Aerial crown-view tile of a tropical tree (Barro Colorado Island, Panama), acquired 20250915:
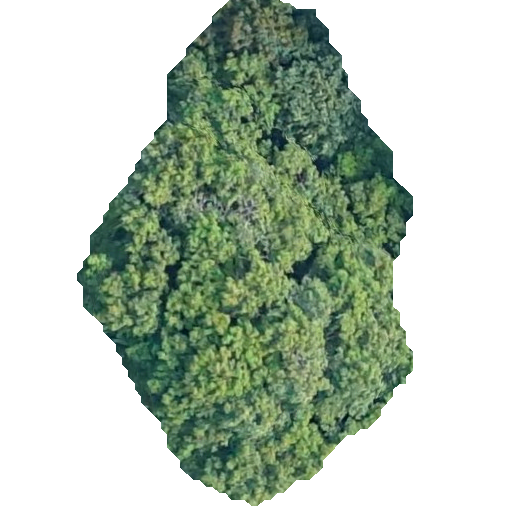
Species: Trichilia tuberculata
GBIF accepted scientific name: Trichilia tuberculata
Crown area: 162.022 m²